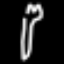
Label: fork